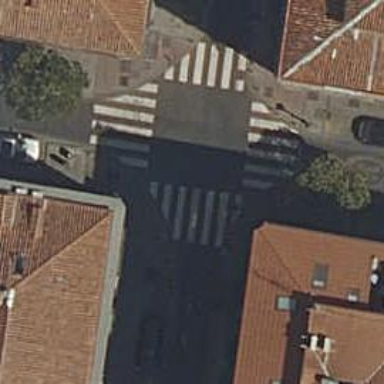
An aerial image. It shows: Residential road with sidewalks on both sides. The surface of the road is made of 30% paving stones.